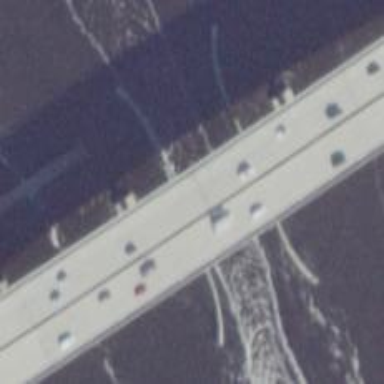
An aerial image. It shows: Primary highway bridge with asphalt surface and beam structure.